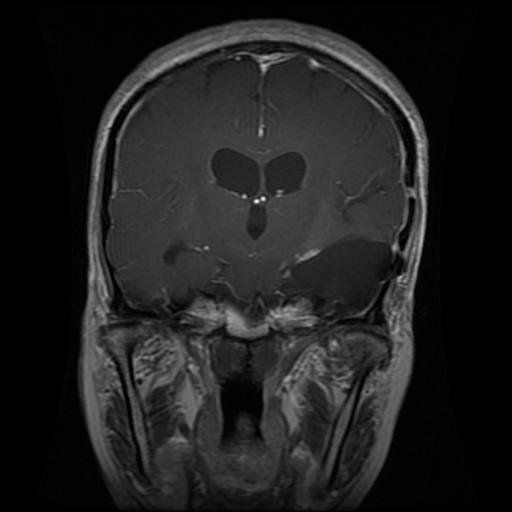
Label: glioma